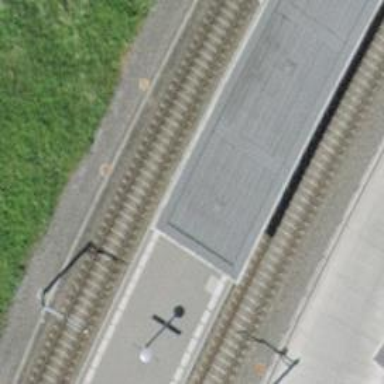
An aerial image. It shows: Single-track railway with electrified contact lines.